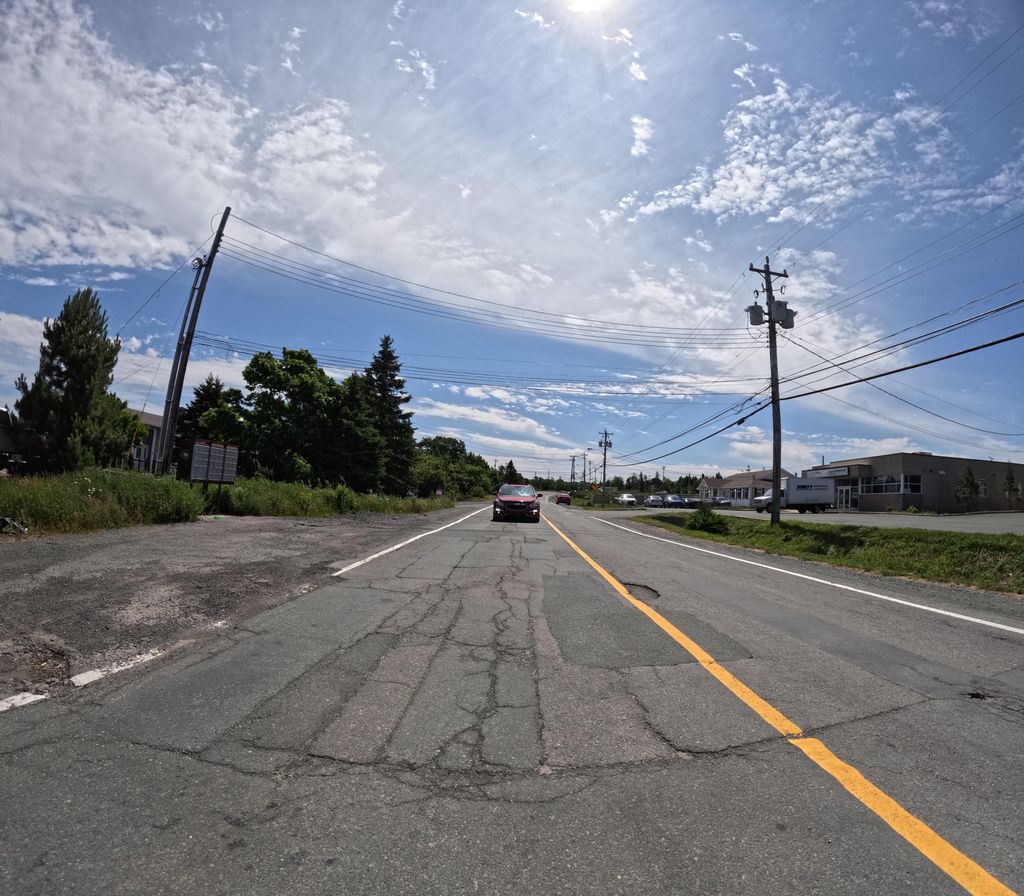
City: st_johns